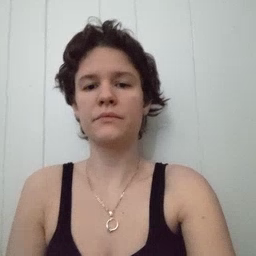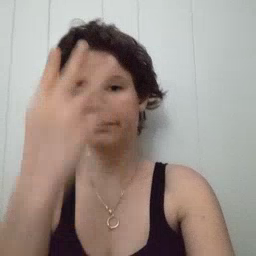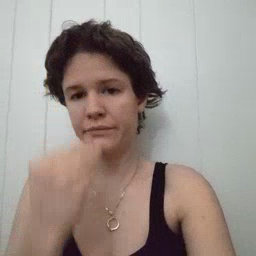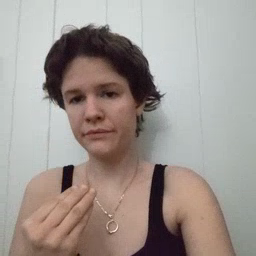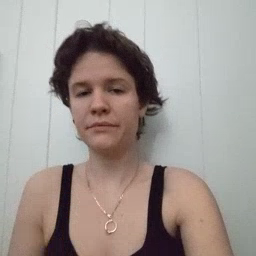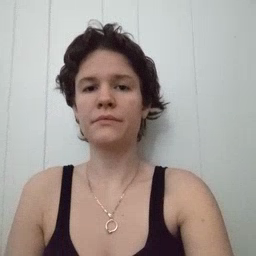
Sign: sleep